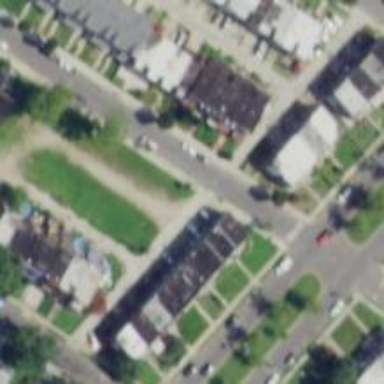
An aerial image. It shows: Alley classified as service road.